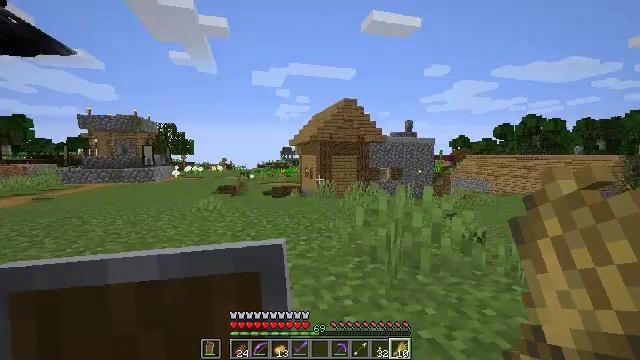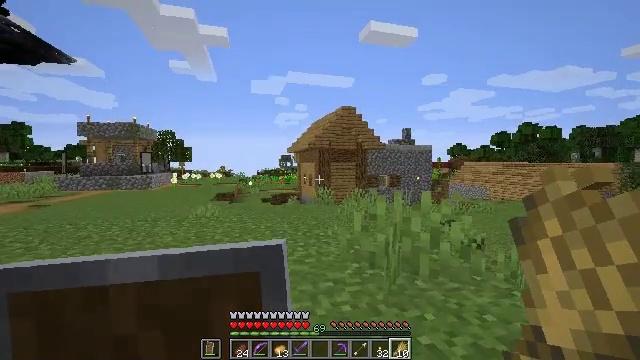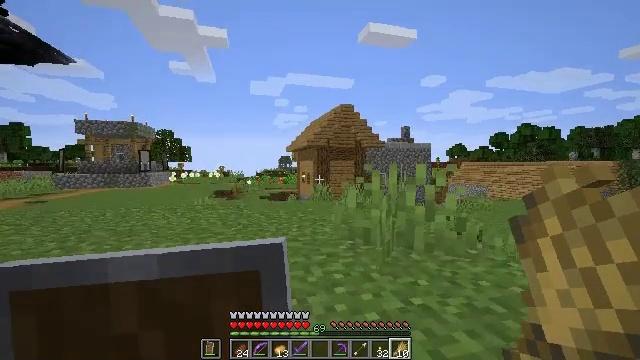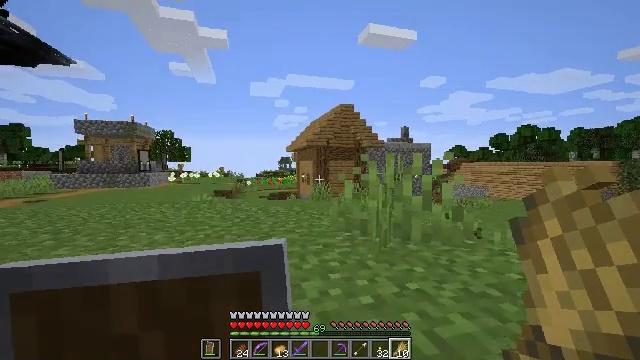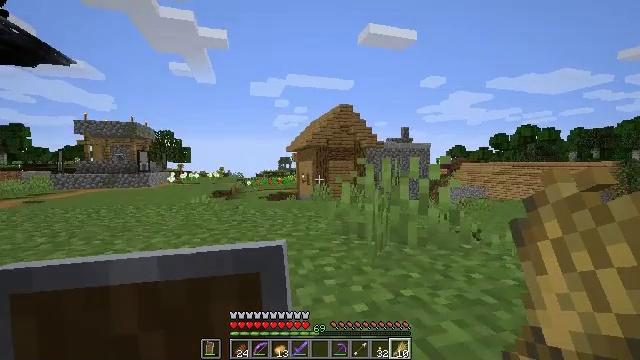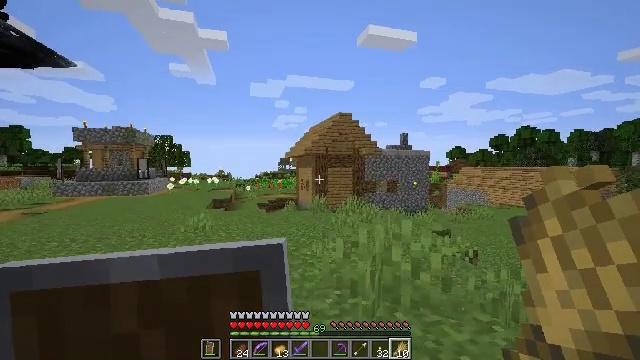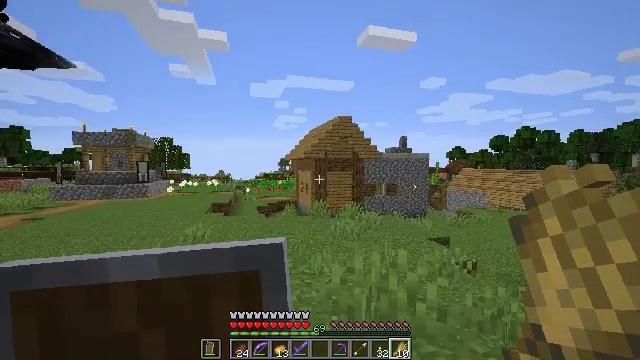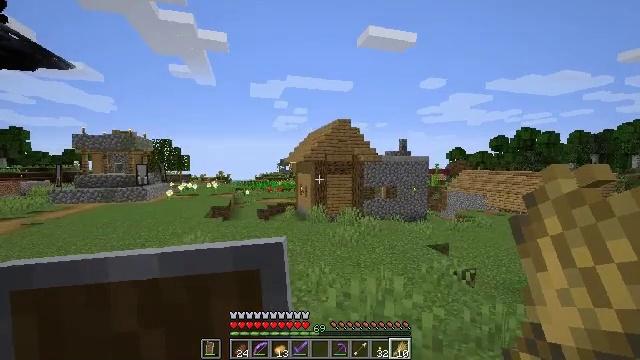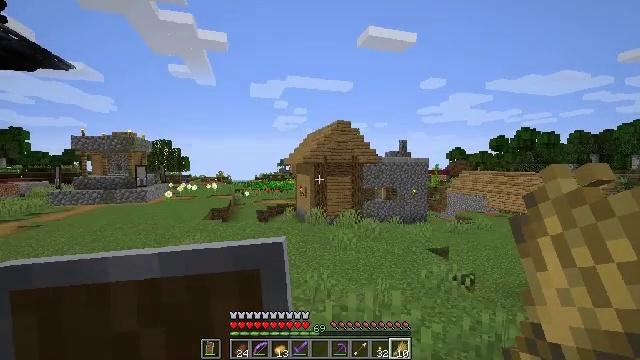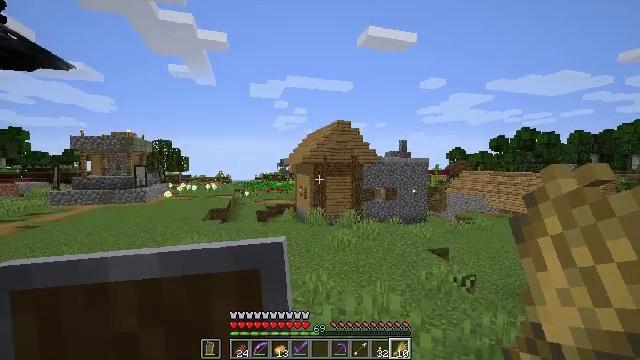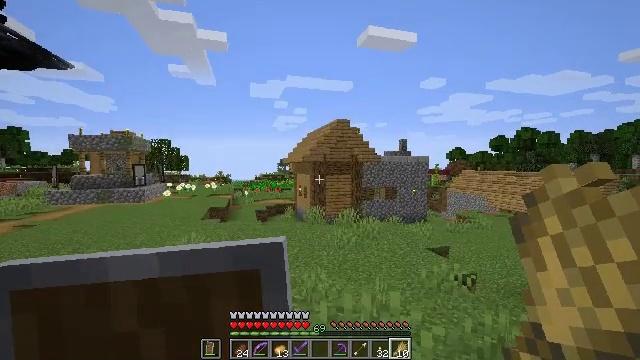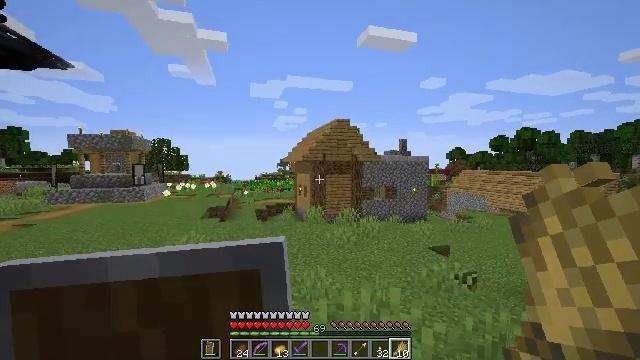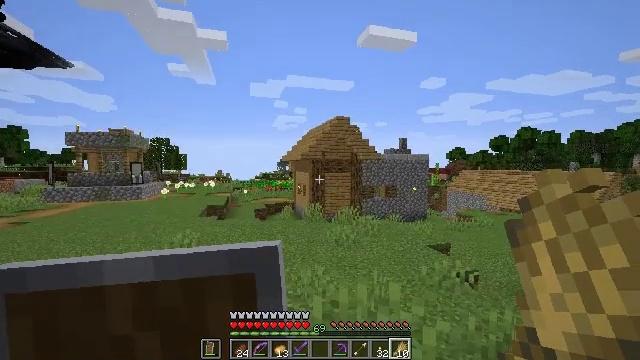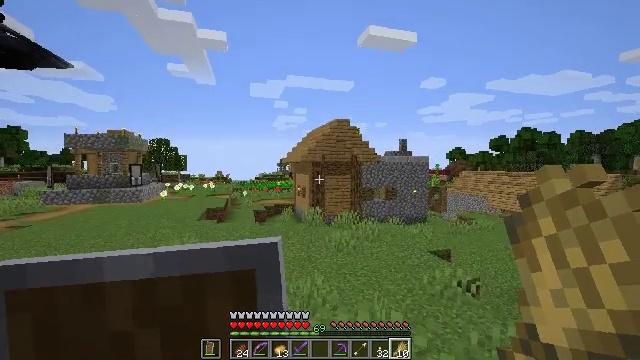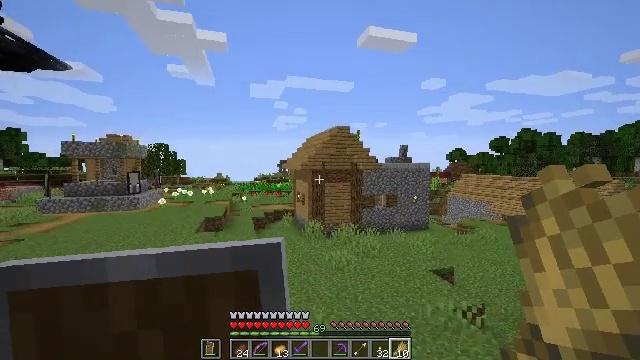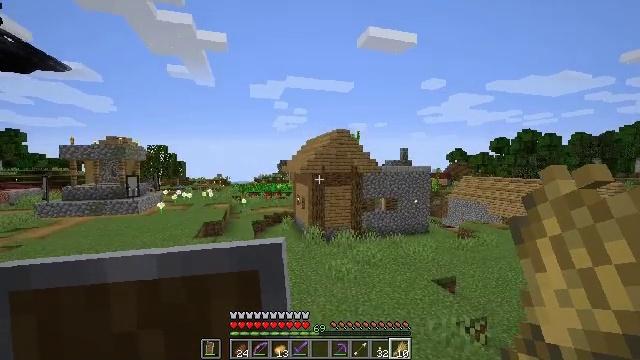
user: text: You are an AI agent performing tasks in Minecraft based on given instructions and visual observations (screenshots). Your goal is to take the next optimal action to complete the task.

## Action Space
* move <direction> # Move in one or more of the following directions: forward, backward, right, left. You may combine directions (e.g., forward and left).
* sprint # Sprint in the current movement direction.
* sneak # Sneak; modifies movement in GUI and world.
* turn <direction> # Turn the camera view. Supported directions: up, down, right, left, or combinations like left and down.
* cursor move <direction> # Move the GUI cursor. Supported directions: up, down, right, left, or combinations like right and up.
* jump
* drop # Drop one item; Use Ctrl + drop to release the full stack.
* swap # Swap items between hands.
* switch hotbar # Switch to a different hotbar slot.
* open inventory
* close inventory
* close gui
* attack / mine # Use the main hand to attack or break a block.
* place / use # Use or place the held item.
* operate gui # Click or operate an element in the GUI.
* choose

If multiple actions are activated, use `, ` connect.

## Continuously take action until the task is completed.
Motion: motion action
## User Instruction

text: Craft an enchanted book.
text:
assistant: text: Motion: move forward, turn up, jump
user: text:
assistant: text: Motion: move forward, jump
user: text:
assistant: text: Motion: move forward, jump
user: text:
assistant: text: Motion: move forward, jump
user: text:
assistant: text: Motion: move forward
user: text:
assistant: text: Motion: move forward
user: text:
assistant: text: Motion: move forward
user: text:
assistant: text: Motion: move forward
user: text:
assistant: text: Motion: move forward
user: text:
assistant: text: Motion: move forward
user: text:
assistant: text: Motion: move forward, jump
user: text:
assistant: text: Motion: move forward, jump
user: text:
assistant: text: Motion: move forward, jump
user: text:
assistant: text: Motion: move forward
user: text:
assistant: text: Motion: move forward
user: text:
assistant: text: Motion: move forward
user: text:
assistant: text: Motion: move forward
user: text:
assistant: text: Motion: move forward
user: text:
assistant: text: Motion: move forward, turn right and down
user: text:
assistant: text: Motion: move forward, turn right and down
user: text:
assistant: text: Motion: no_op
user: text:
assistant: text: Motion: no_op
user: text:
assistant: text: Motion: turn down
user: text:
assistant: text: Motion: no_op
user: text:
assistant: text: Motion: no_op
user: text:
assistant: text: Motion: open inventory
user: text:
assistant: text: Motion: open inventory
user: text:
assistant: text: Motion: open inventory
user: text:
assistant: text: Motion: open inventory
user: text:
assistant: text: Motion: no_op